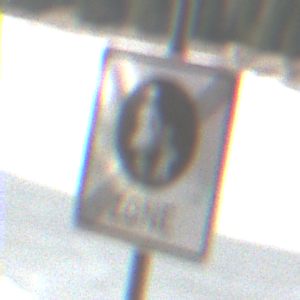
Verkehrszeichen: EndeFussgaengerzone
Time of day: Midday
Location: Outdoor (Nature)
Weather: PartlyCloudy
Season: NotSpecified
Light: Natural